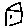
Label: house